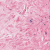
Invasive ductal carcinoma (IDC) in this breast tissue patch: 0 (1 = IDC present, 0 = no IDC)